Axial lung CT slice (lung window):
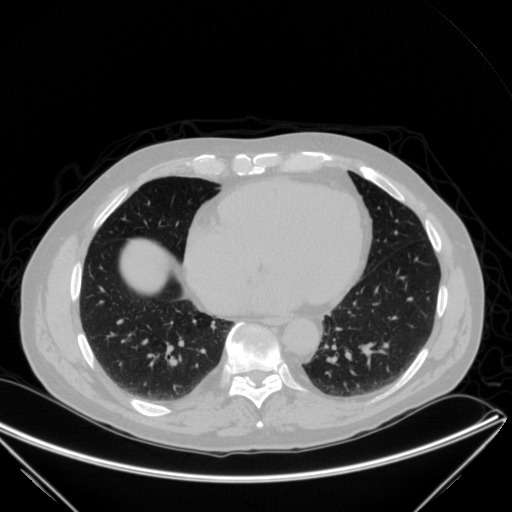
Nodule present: no